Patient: sex M, age 57
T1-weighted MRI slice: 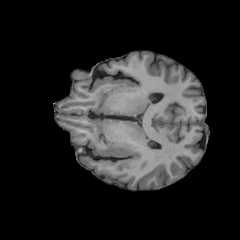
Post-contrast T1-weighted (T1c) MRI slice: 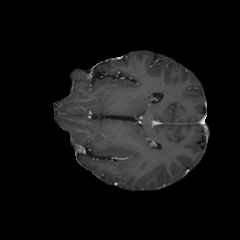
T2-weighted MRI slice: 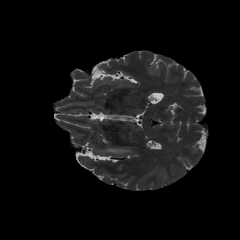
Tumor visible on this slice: yes
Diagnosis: Astrocytoma, IDH-wildtype
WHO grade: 2